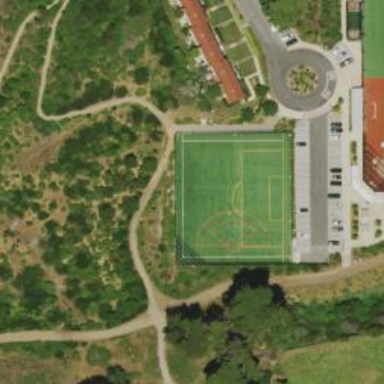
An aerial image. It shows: Artificial turf soccer pitch for leisure activities.